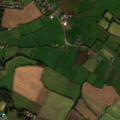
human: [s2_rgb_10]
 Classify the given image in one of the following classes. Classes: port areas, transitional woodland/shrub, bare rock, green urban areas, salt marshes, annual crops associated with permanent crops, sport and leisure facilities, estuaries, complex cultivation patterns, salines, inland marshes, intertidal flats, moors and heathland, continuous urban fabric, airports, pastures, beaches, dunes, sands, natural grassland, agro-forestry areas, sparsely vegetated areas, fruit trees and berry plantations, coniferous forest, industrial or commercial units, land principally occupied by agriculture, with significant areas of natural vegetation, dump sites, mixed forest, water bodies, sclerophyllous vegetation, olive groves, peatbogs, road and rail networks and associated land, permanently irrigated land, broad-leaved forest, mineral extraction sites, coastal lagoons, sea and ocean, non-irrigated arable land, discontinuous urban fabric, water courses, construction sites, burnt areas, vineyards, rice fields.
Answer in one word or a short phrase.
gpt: discontinuous urban fabric, non-irrigated arable land, pastures, land principally occupied by agriculture, with significant areas of natural vegetation